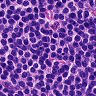
Metastatic tissue present: no